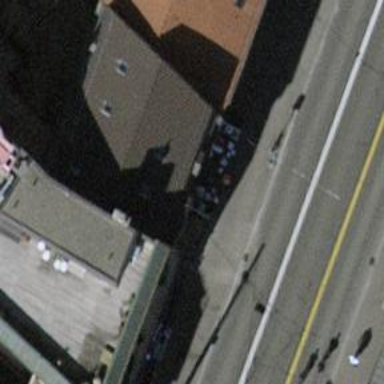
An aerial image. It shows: Pub.